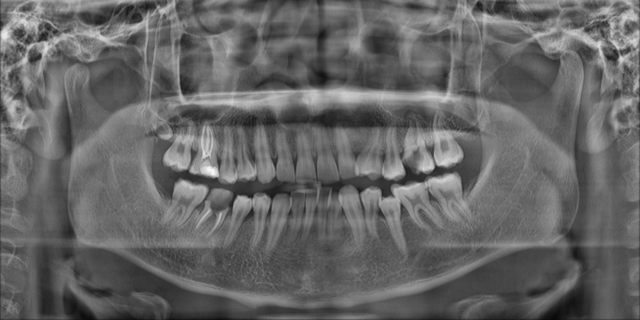
adult